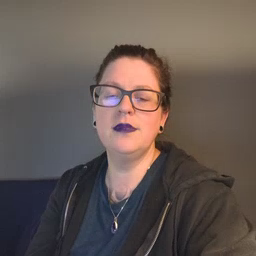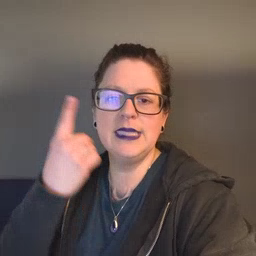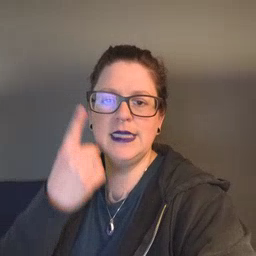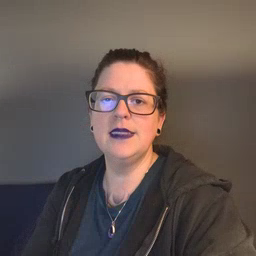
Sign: think